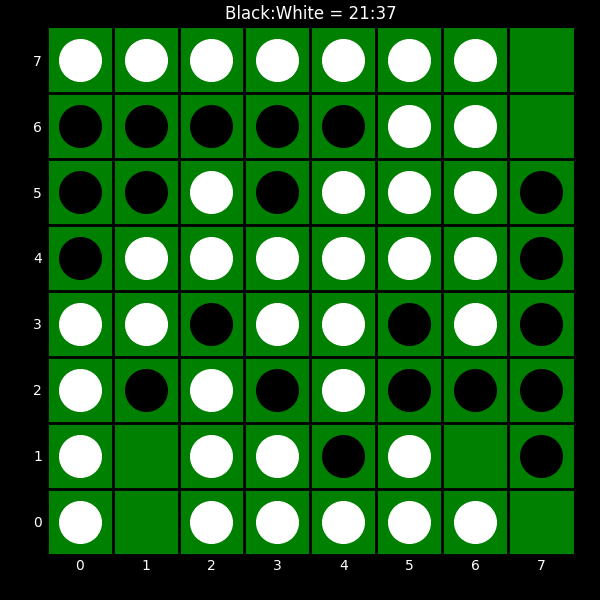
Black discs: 21
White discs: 37